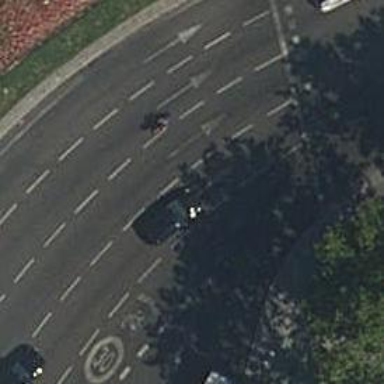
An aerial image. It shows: Asphalted primary highway with shared lane for cyclists.